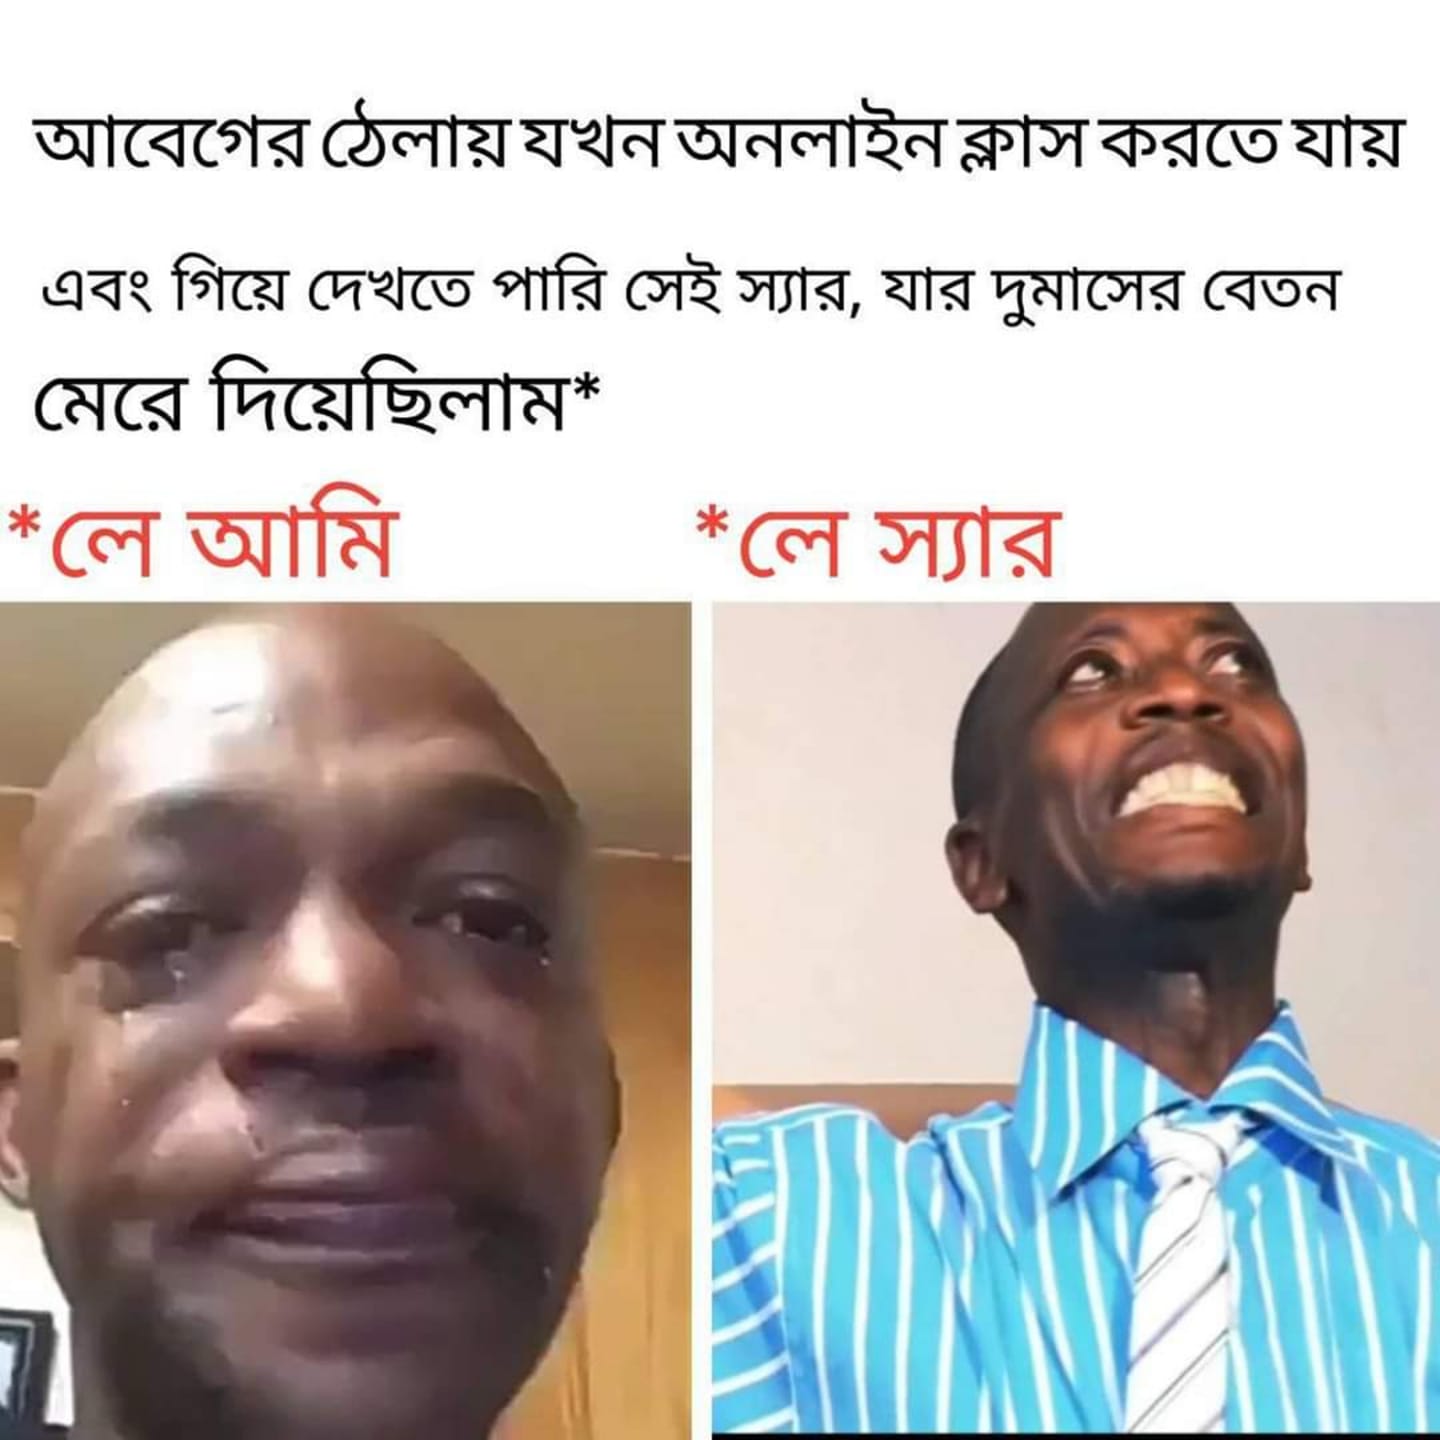
Caption: আবেগের ঠেলায় যখন অনলাইন ক্লাস করতে যায় এবং গিয়ে দেখতে পারি সেই স্যার, যার দুমাসের বেতন মেরে দিয়েছিলাম*   *লে আমি      *লে স্যার
Label: non-hate